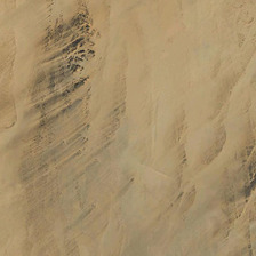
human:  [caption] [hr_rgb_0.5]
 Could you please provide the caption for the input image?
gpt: There are black marks on the yellow desert.

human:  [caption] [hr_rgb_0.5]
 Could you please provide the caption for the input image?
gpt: There are black marks on the yellow desert

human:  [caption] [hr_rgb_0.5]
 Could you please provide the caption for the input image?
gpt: There is a dead black fish in the Yellow Sea.

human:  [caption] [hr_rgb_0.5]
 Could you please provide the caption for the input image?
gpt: A yellow desert has a black trace

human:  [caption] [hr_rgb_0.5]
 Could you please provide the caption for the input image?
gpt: There are black markings in the yellow desert.